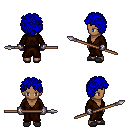
a pixel art fantasy rpg character, female body template, human, dark skin, brown robe, metal pants, blue curly afro hairstyle, metal gloves, gray slippers, spear, four views (front, back, left, right), 2x2 character sprite sheet, small pixel art, hard edges, no anti-aliasing